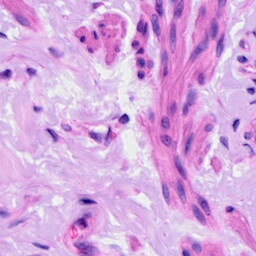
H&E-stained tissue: Ovarian